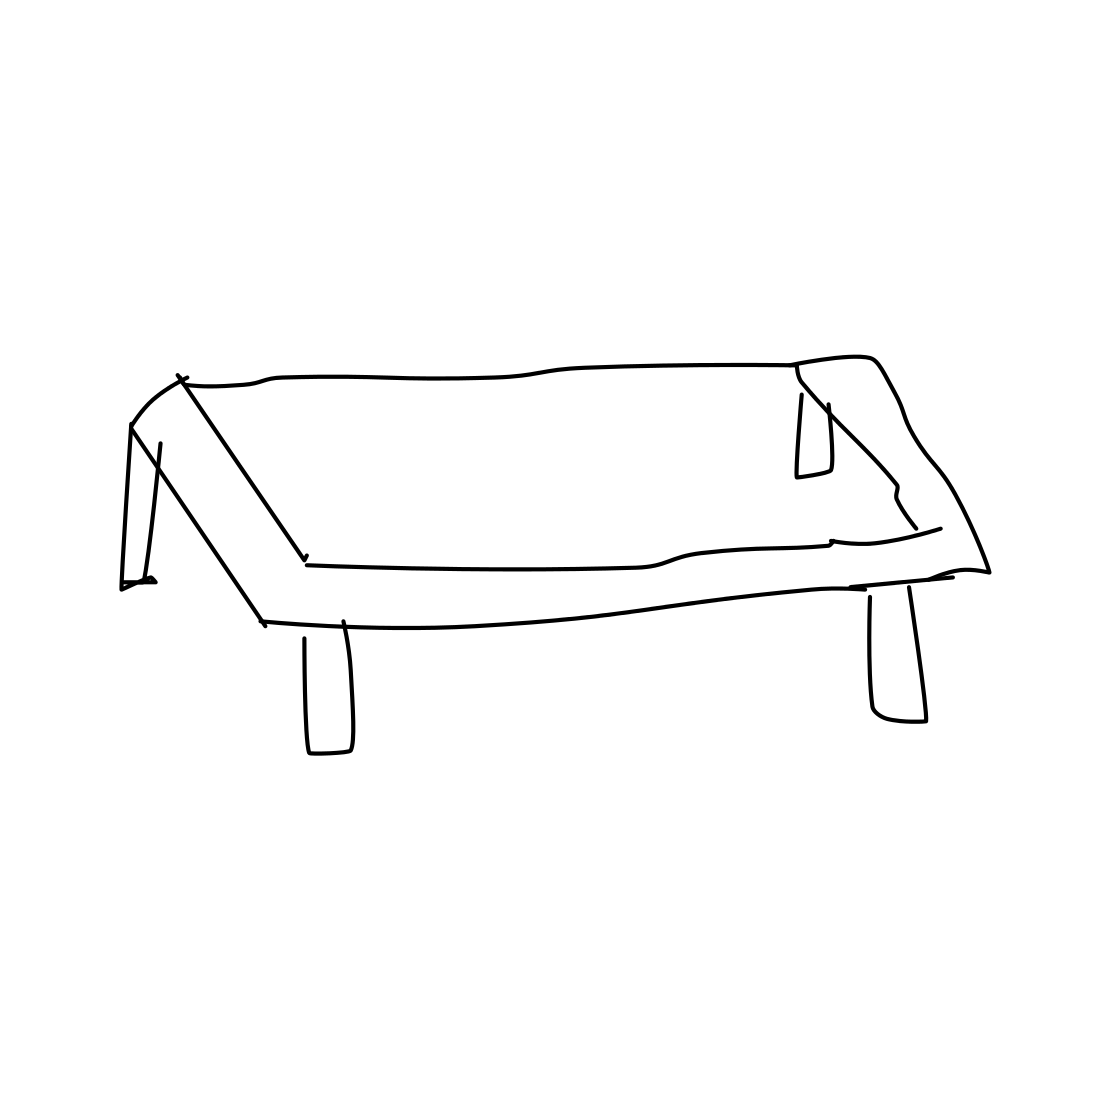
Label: bed